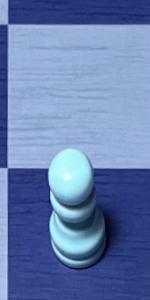
Label: Pawn_White